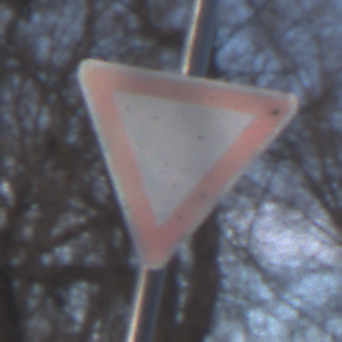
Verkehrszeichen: VorfahrtGewaehren
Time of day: MorningAfternoon
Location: Outdoor (Nature)
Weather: PartlyCloudy
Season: NotSpecified
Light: Natural